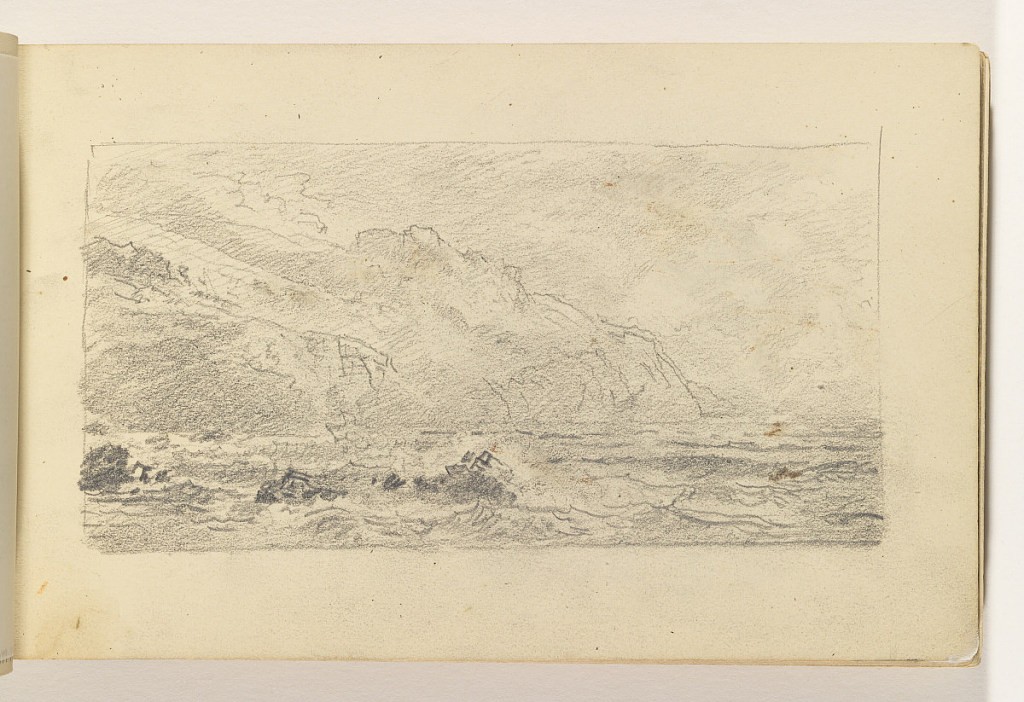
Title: Light Sketch of Choppy Sea with Rocks and Cliffs at Left
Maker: William Trost Richards, American, 1833–1905
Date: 1885–90
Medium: Graphite on cream wove paper, bound
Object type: Sketchbook folio
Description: Ocean in foreground with three rocks at left in foreground. At left in distance, large horizontal cliffs.